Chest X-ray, AP view. Patient: 52 years old, sex F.
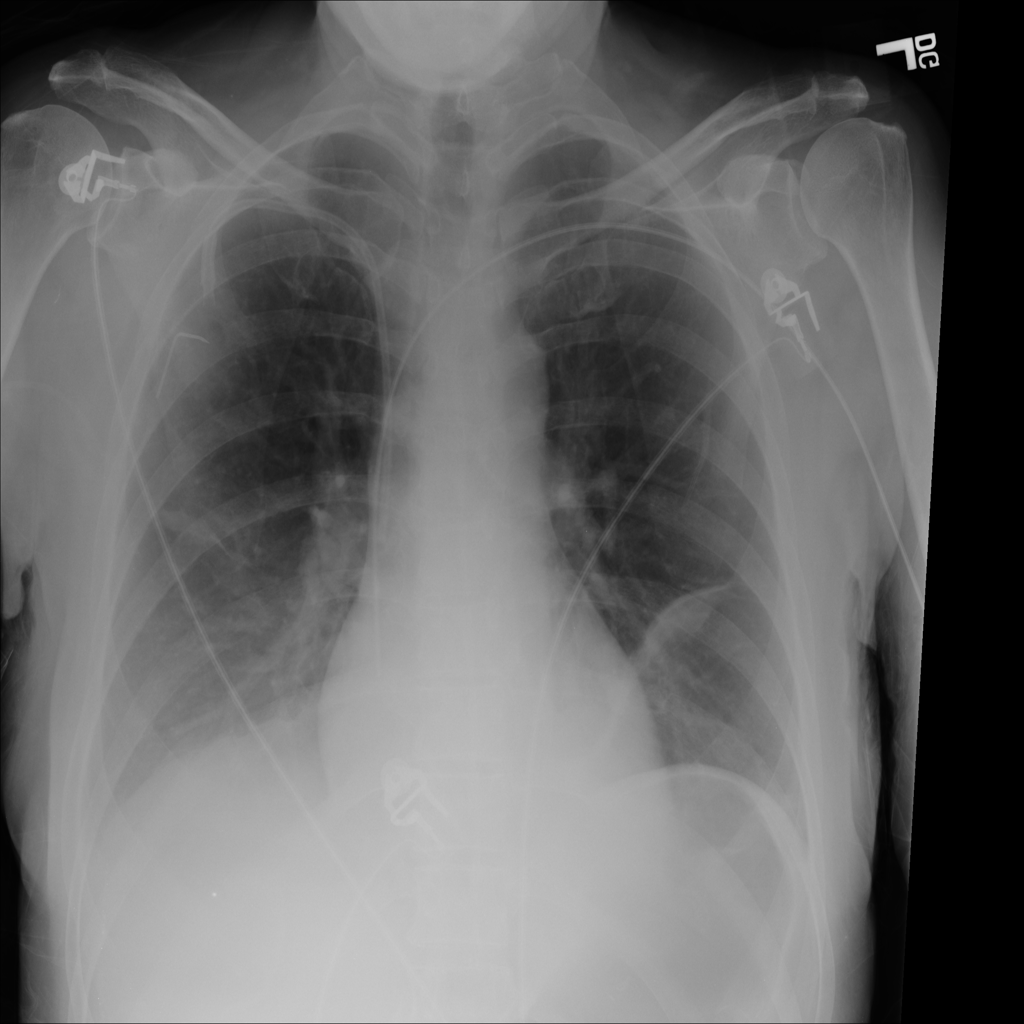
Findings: No Finding